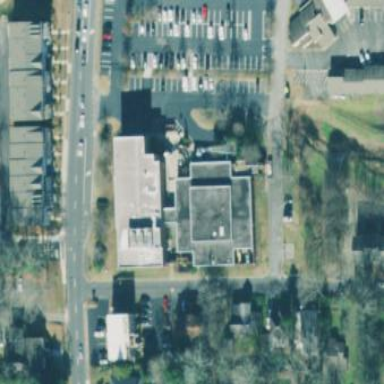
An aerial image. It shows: Government building with flat roof.